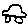
Label: car